Aerial crown-view tile of a tropical tree (Barro Colorado Island, Panama), acquired 20240918:
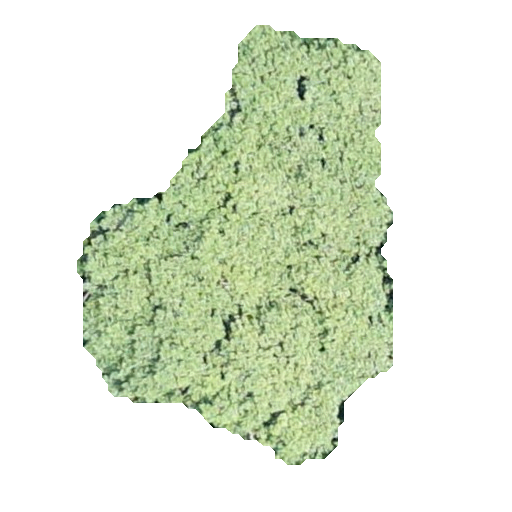
Species: Hieronyma alchorneoides
GBIF accepted scientific name: Hieronyma alchorneoides
Crown area: 144.049 m²